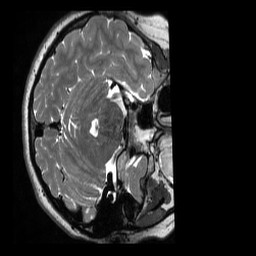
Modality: T2w
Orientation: axial
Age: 20
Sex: female